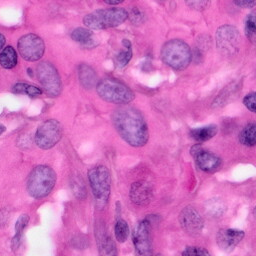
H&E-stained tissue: Pancreatic